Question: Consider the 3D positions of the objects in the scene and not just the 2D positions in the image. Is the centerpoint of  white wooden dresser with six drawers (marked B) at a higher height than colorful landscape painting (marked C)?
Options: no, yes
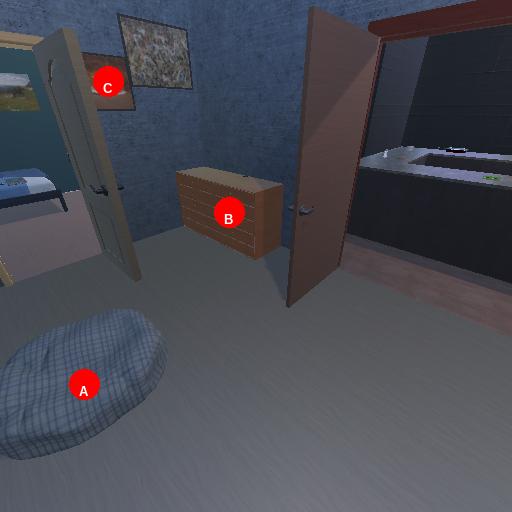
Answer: no